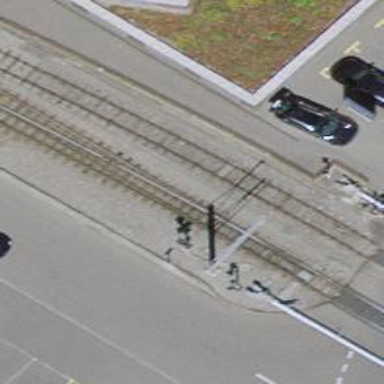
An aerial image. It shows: Railway switch.